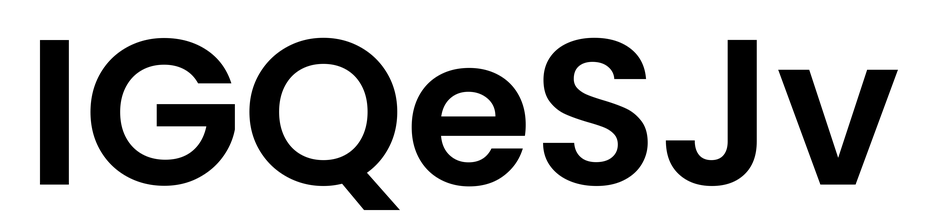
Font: Poppins-SemiBold